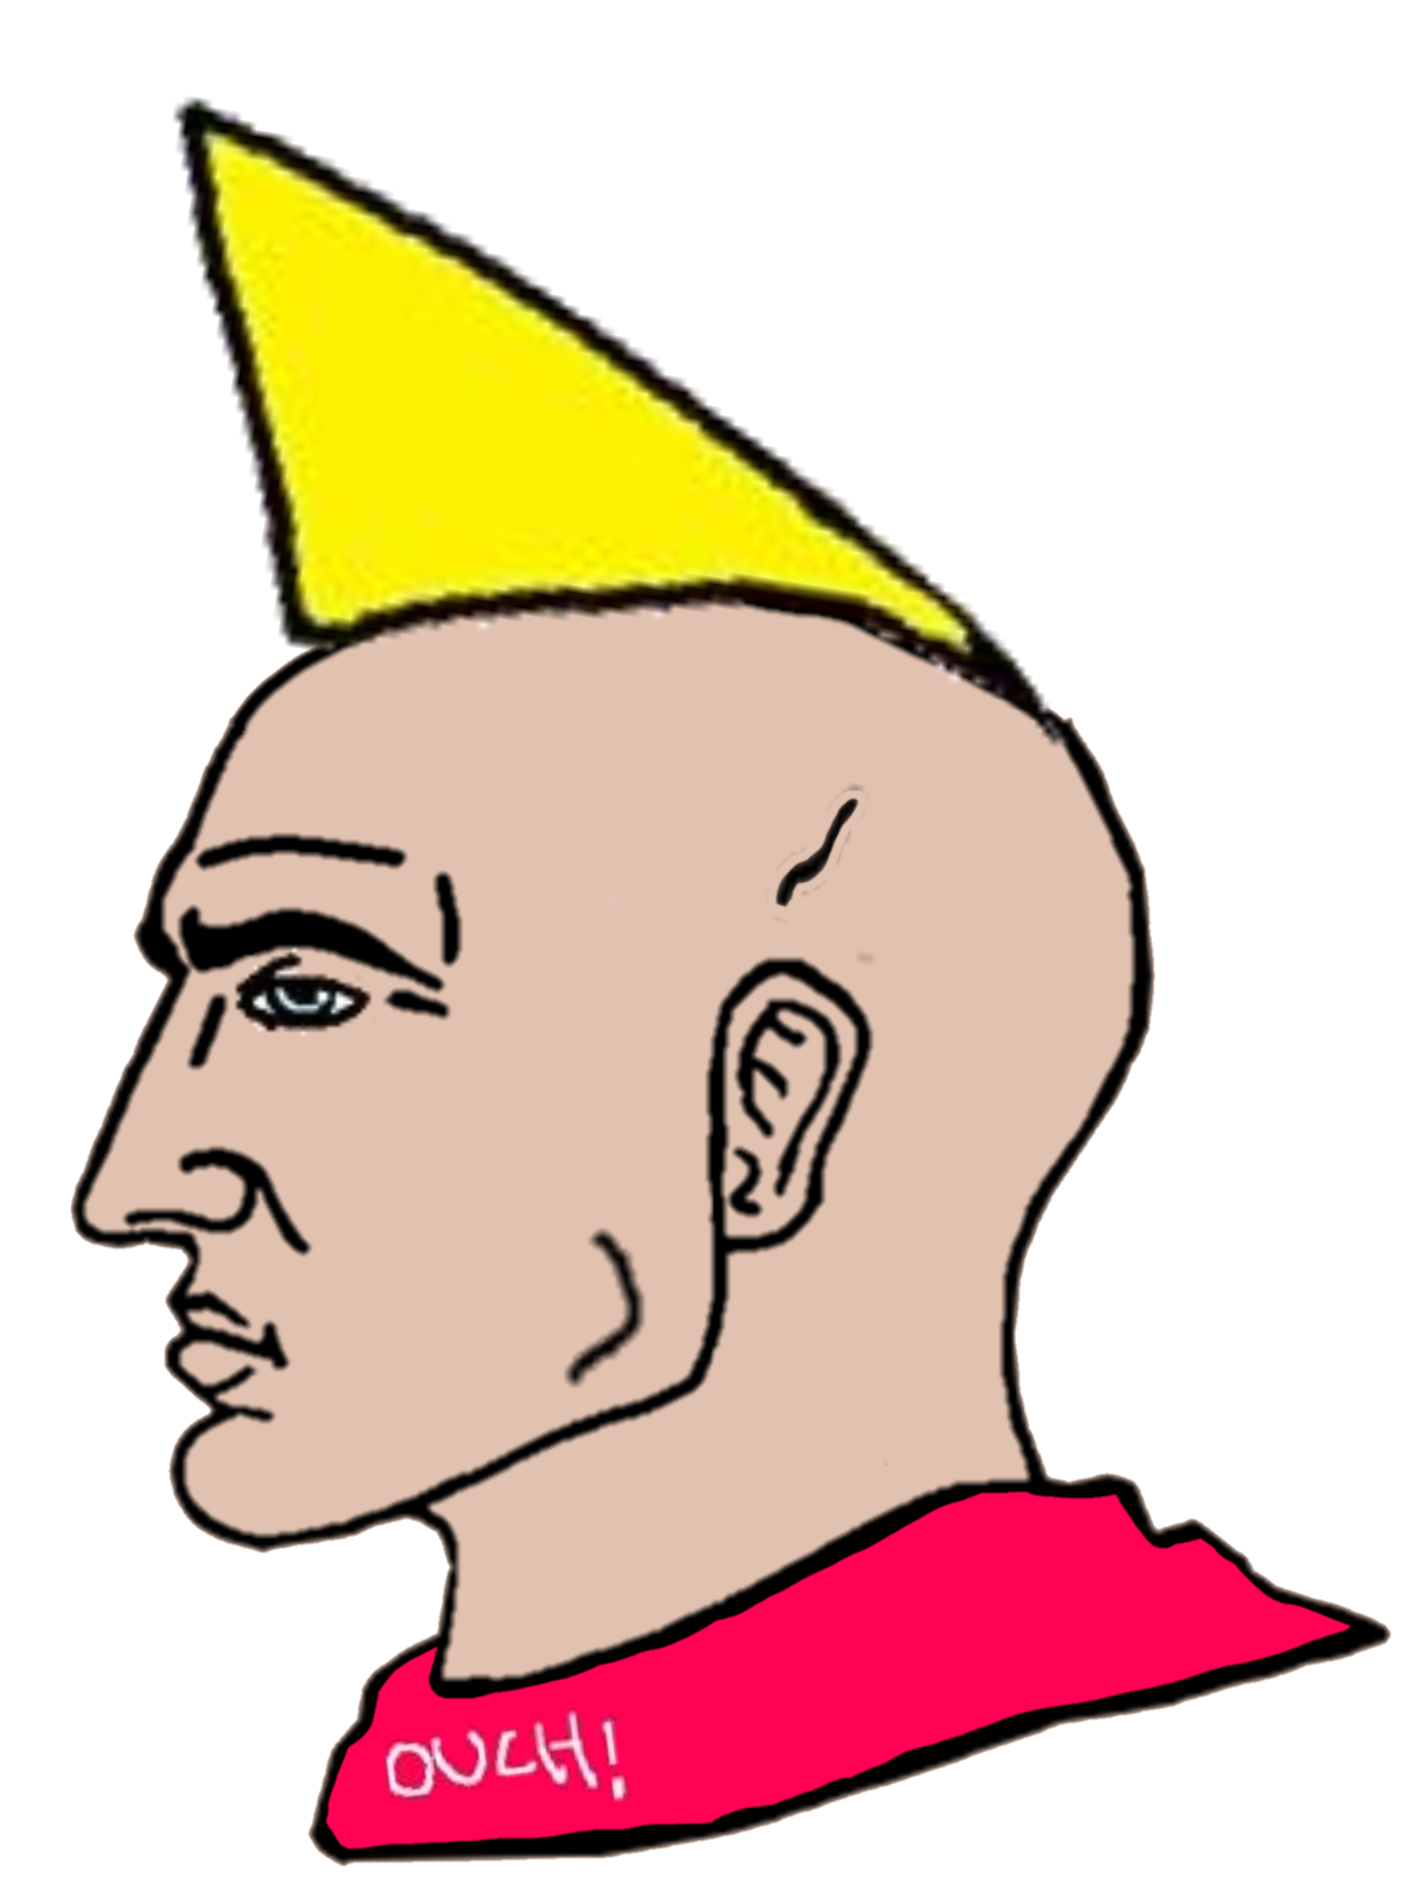
Label: 4_Yes_Chad